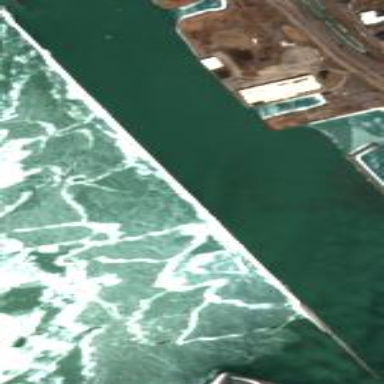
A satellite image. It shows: Breakwater structure.